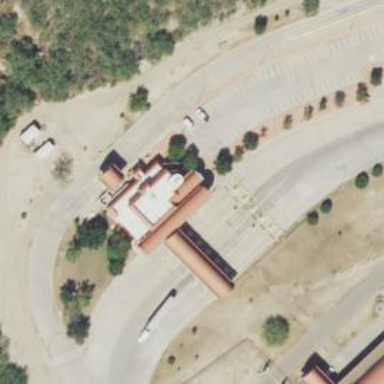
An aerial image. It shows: Border control barrier.